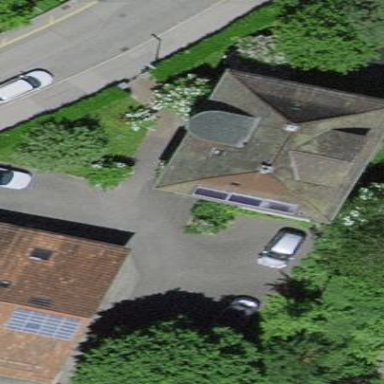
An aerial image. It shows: Building with hipped roof.